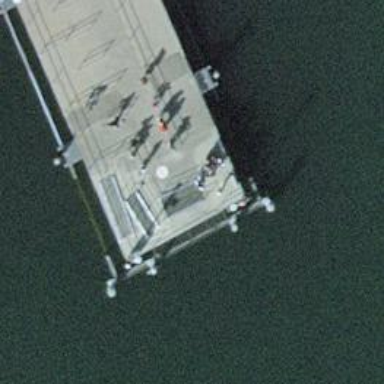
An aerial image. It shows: Ferry terminal with stop position for public transport.